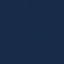
Label: SeaLake